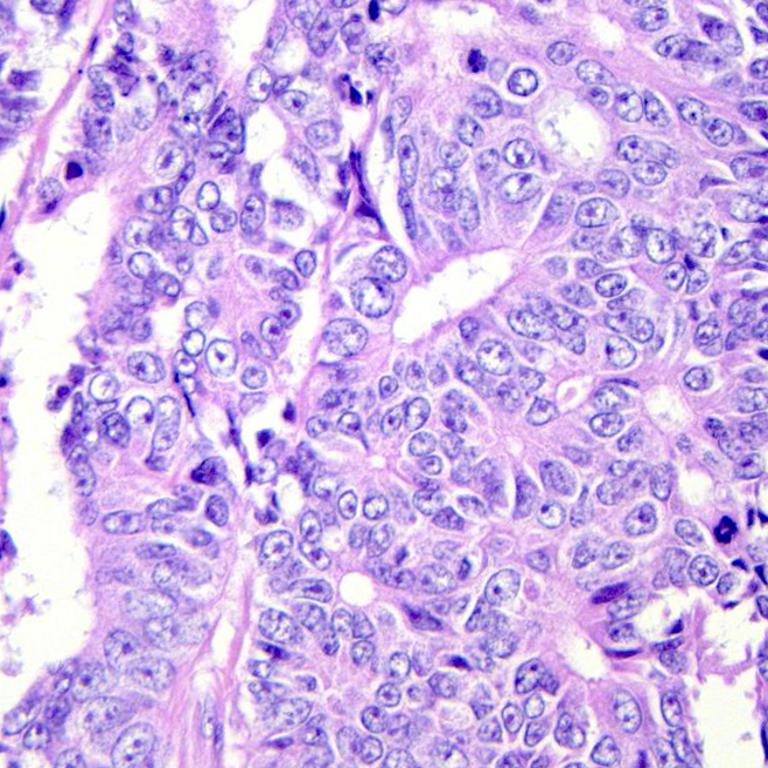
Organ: colon
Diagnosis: adenocarcinomas